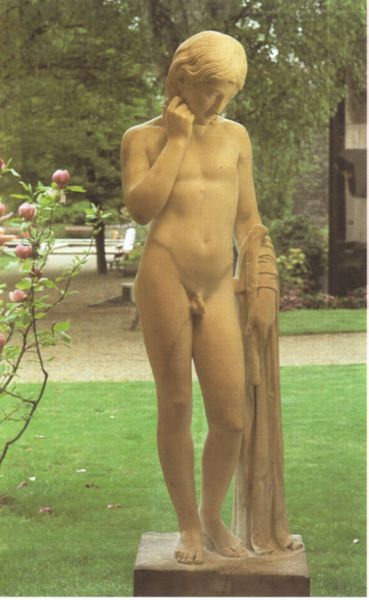
Titel: Junger Schäfer
Künstler: Pierre-Jean David d’Angers
Schlagwörter: akt, baum, gott, hand, kopf, körper, mann, nackt, nackter, umhang, gelb, ellbogen, finger, marmor, nase, blüte, gras, park, rasen, rose, rosen, tuch, weg, wiese, arm, arme, augen, gesicht, sockel, stein, birke, strauch, wege, figur, gewand, haare, pose, standfigur, kind, renaissance, garten, skulptur, statue, beine, füße, haltung, klein, nabel, bauch, kontrapost, plastik, junge, knie, geneigt, foto, fotografie, blühen, nacktheit, antike, knabe, schwert, mythologie, jüngling, männlich, griechisch, apoll, gottheit, schüchtern, spielbein, standbein, david, hoden, statur, magnolie, ruch, narciss, girechisch, socle, magnilie, davids, contraposte